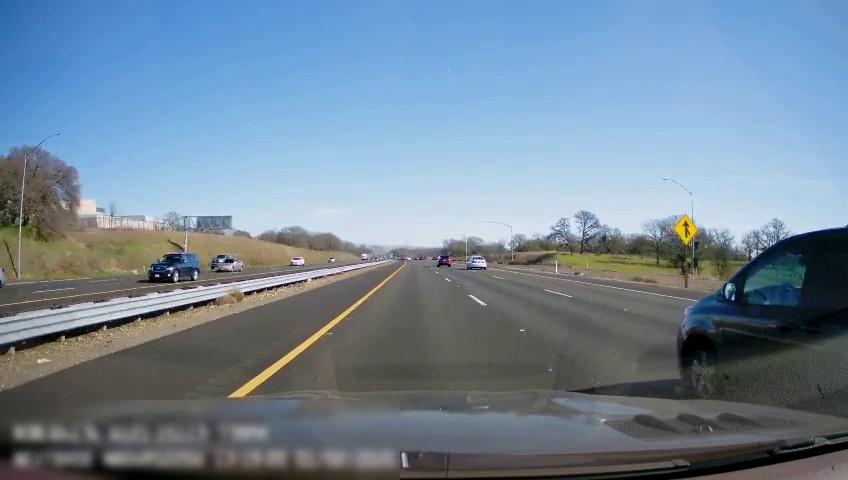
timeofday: Day
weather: Sunny
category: Drivable Space
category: Drivable Space
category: Vehicles | SUV
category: Vehicles | SUV
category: Vehicles | Car
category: Vehicles | Car
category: Vehicles | SUV
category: Vehicles | Car
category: Vehicles | Car
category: Lanes | Opposite Lane
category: Lanes | Opposite Lane
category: Lanes | Opposite Lane
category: Lanes | Current Lane
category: Lanes | Current Lane
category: Lanes | Alternate Lane
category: Lanes | Alternate Lane
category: Traffic | Signs